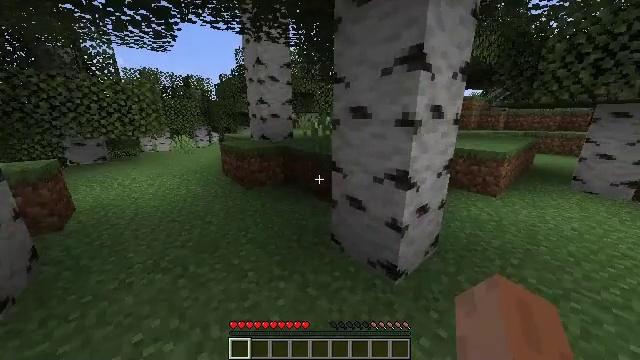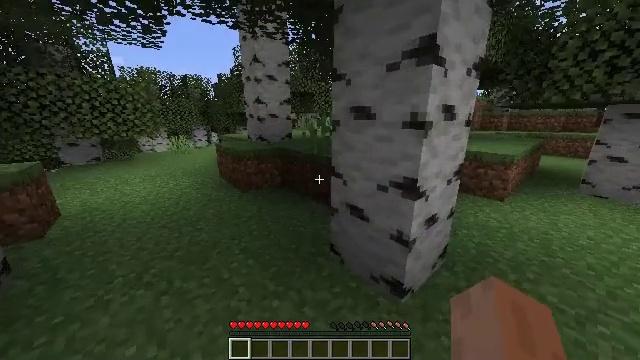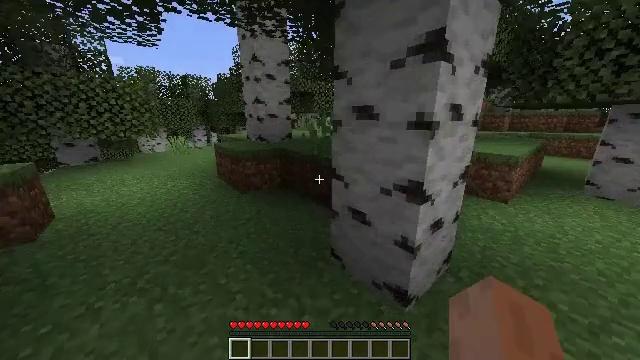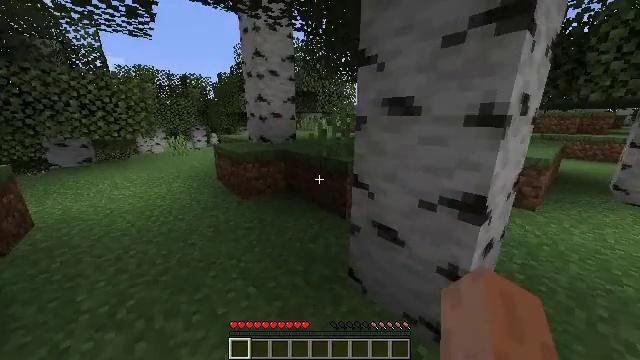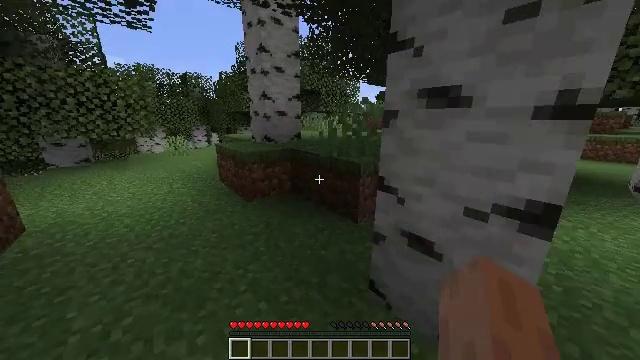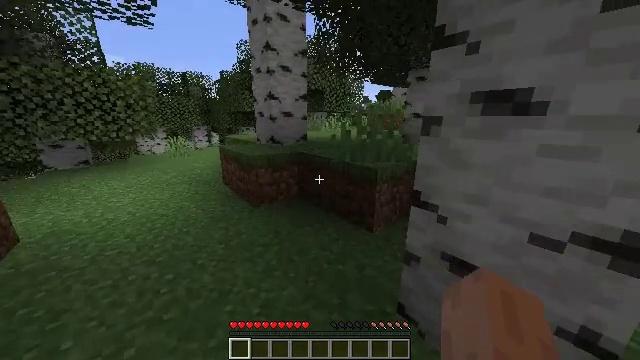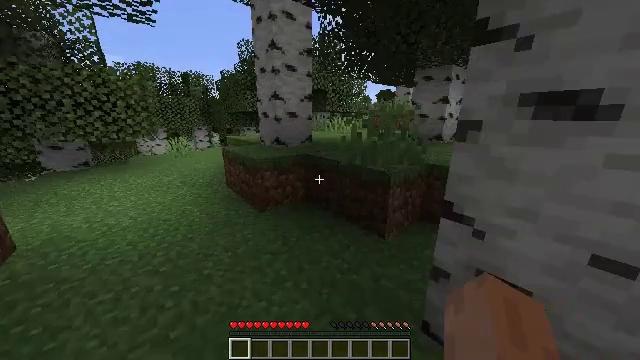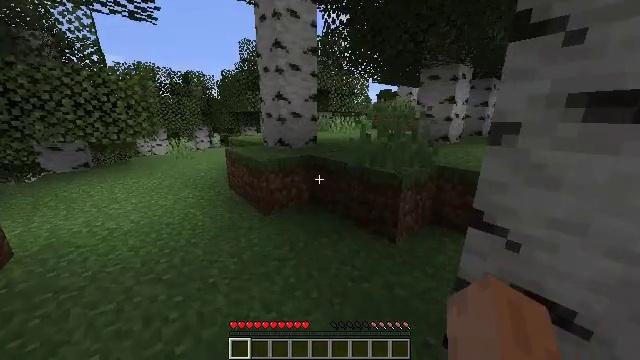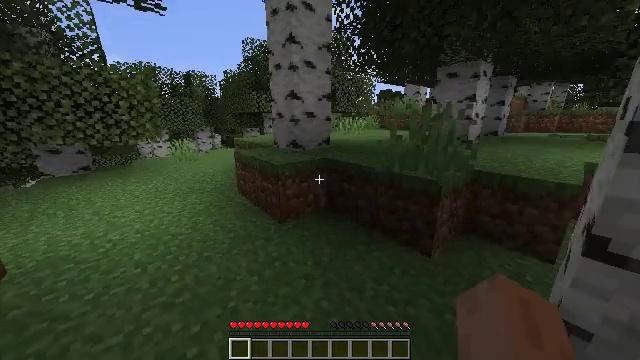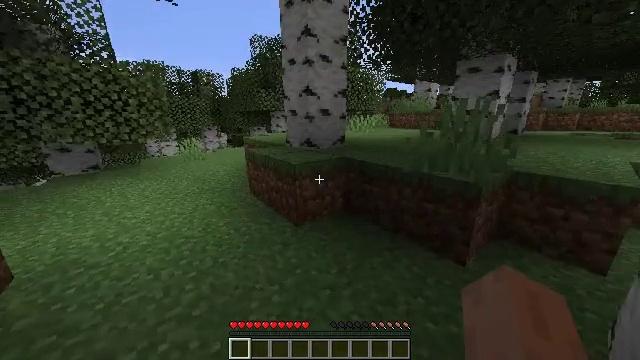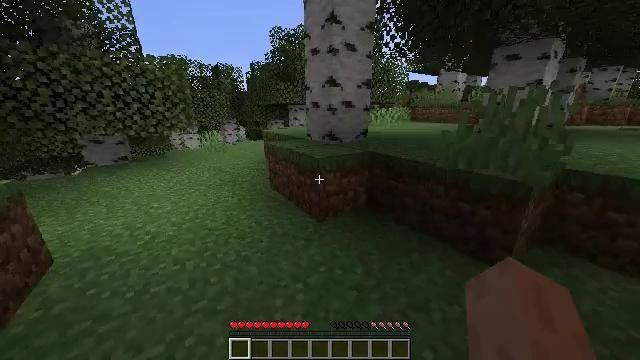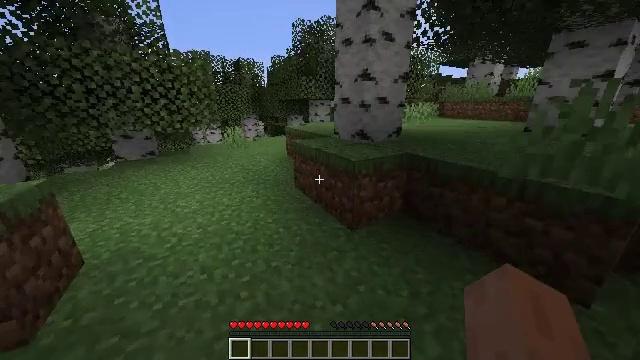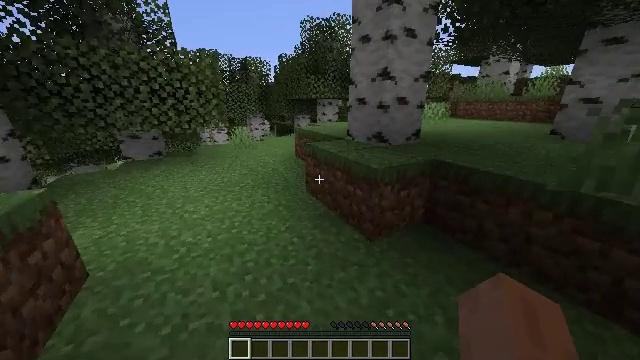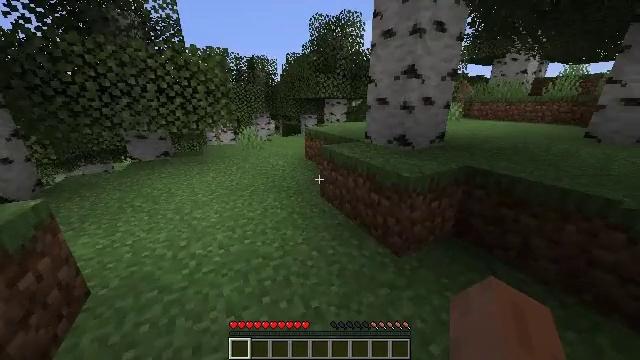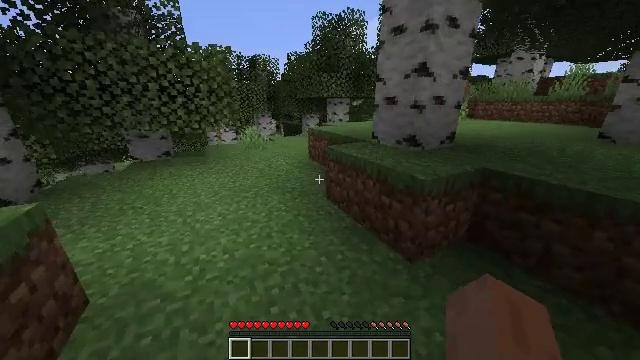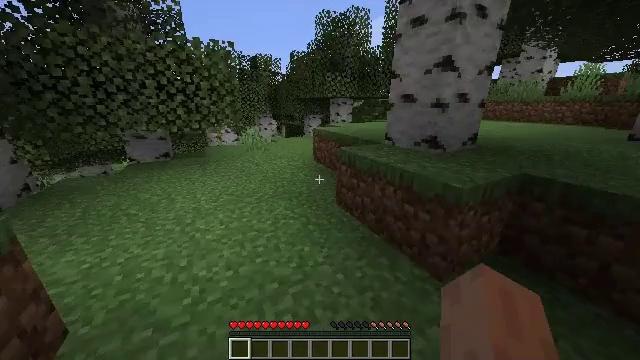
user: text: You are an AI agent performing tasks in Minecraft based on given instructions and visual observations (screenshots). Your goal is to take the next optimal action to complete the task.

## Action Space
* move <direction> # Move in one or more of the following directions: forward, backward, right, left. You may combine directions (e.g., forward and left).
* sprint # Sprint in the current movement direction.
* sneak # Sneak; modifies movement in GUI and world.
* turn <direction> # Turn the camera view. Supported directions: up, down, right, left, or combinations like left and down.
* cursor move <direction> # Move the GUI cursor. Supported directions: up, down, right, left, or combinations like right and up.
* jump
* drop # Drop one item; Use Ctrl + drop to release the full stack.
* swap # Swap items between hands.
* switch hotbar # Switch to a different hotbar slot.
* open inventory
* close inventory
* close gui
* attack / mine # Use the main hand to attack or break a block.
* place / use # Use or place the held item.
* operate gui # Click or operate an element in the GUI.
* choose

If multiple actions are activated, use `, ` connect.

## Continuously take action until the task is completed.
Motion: motion action
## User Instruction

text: Gather the peony by left-clicking.
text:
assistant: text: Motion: move forward, sprint
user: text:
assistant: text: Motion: move forward and move left, sprint
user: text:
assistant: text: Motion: move forward and move left, sprint
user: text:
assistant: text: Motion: move forward and move left, sprint
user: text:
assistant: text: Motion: move forward and move left, sprint
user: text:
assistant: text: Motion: move forward and move left, sprint
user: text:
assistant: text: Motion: move forward and move left, sprint
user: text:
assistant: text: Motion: move forward and move left, sprint
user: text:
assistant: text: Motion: move forward and move left, sprint, turn left
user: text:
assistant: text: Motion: move forward and move left, sprint, turn left and down
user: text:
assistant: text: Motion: move forward and move left, sprint, turn left
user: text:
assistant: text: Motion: move forward and move left, sprint, turn left
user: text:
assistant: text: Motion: move forward and move left, sprint, turn left
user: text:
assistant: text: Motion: move forward and move left, sprint
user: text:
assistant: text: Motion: move forward, sprint
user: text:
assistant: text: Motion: move forward, sprint
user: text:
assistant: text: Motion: move forward, sprint, jump
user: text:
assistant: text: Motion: move forward, sprint, jump
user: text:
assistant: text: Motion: move forward, sprint, jump
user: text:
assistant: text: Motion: move forward, sprint, jump
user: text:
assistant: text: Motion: move forward, sprint, jump
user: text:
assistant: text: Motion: move forward, sprint, jump
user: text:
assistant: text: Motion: move forward, sprint, jump
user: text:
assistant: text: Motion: move forward, sprint, jump
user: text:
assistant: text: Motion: move forward, sprint, jump
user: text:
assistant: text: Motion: move forward, sprint, jump
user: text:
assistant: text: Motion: move forward, sprint
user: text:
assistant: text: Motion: move forward, sprint
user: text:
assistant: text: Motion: move forward, sprint
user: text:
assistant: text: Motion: move forward, sprint